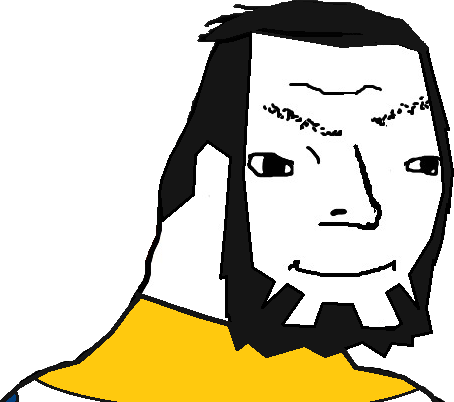
Label: 5_Grug